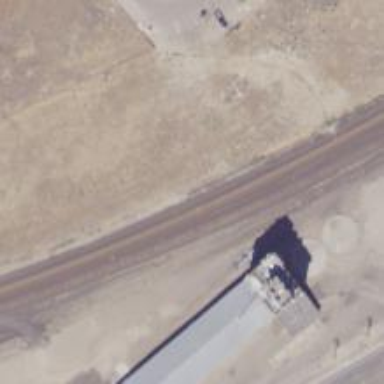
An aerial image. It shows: Abandoned railway.